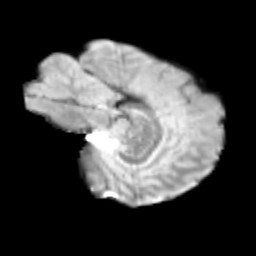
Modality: T2w
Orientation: sagittal
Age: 10
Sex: male
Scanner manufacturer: siemens
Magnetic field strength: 3 T
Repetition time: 3.8 s
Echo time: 0.07 s